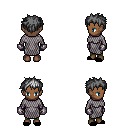
a pixel art fantasy rpg character, female body template, human, dark skin, chain mail, teal pants, gray bedhead hairstyle, metal gloves, black slippers, four views (front, back, left, right), 2x2 character sprite sheet, small pixel art, hard edges, no anti-aliasing